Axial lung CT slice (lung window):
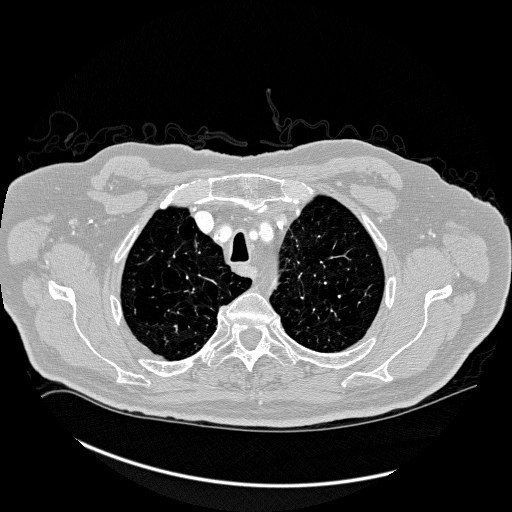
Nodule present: no